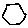
Label: hexagon